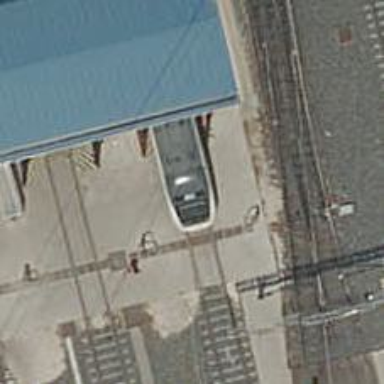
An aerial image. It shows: Railway yard with electrified contact lines.